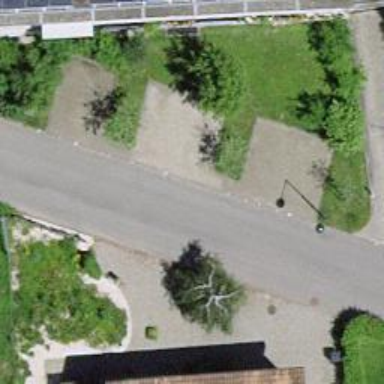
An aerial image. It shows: Street side parking area.